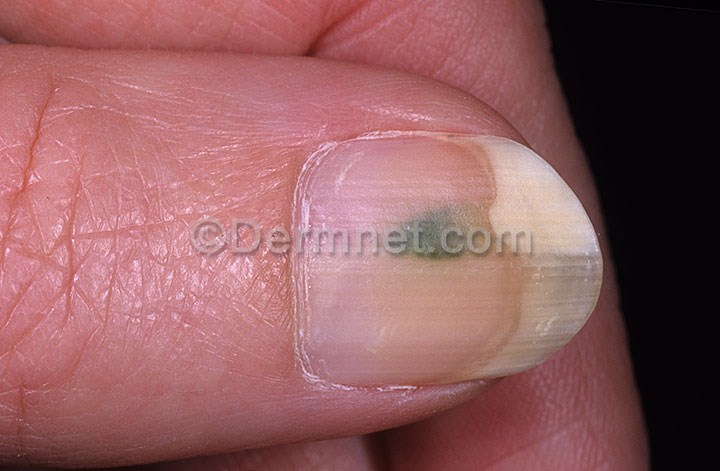
Disease: Nail Fungus and other Nail Disease